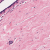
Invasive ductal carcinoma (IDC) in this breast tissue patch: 0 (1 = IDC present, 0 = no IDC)